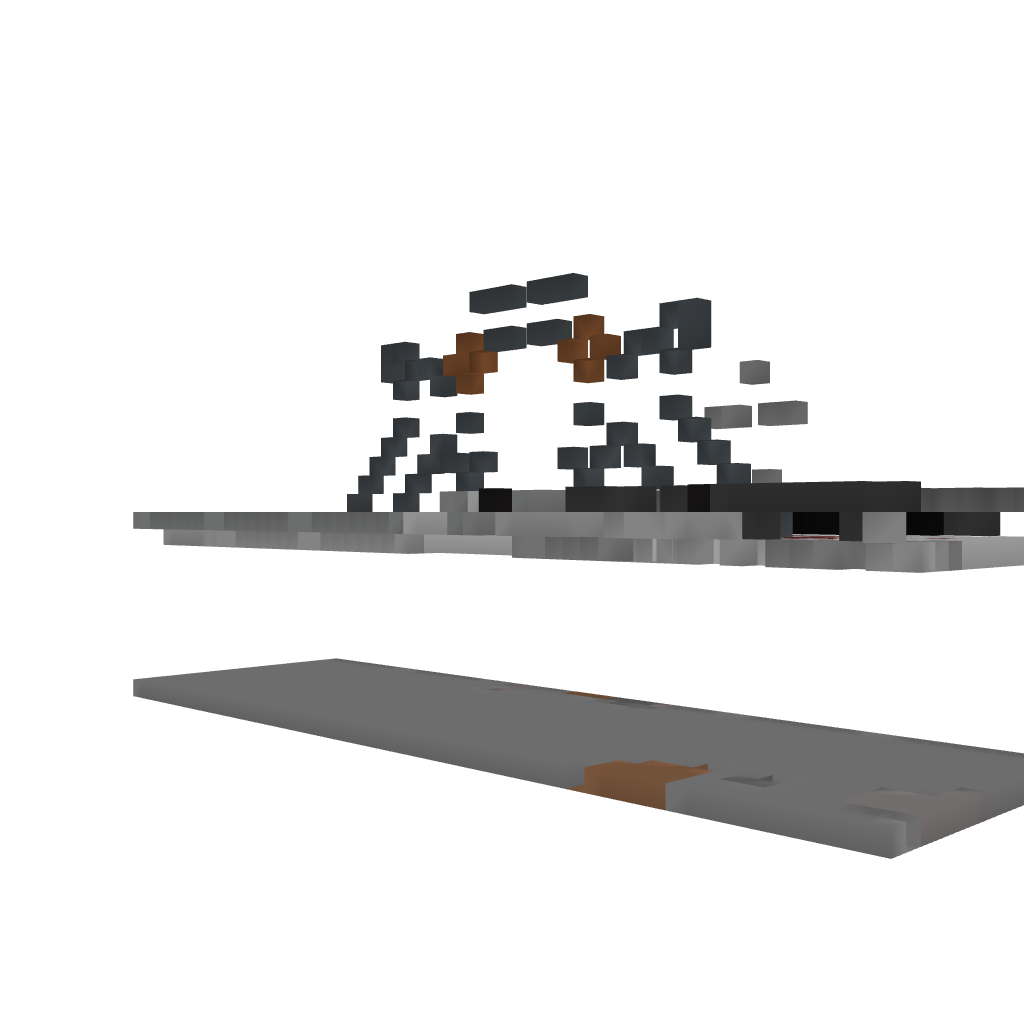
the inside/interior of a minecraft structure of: Swords Pixelart